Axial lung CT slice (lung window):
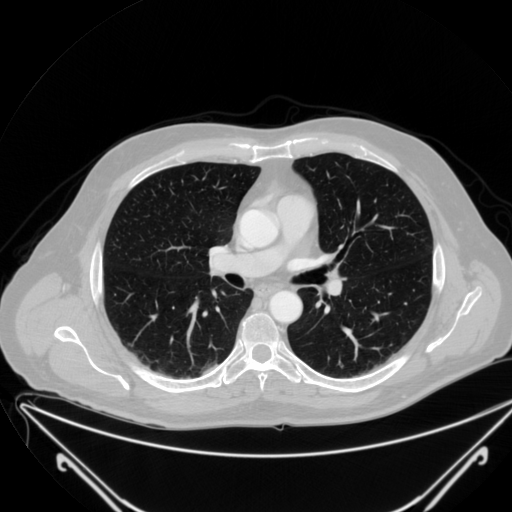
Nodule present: no